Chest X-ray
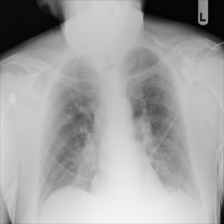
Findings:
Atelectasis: negative
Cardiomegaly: negative
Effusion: negative
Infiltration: negative
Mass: negative
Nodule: negative
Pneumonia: negative
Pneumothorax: negative
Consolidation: negative
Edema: negative
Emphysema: negative
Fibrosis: negative
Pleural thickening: negative
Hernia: negative